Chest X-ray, PA view. Patient: 58 years old, sex M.
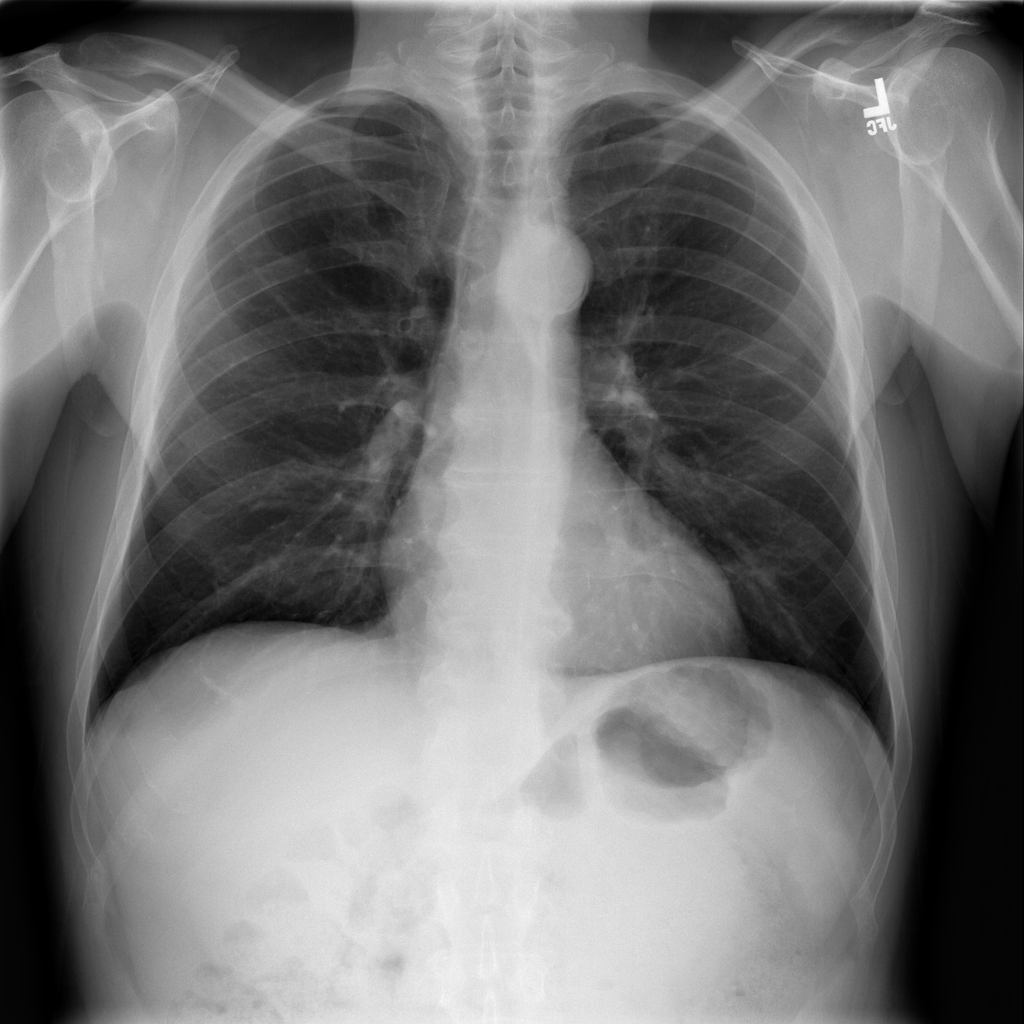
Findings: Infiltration